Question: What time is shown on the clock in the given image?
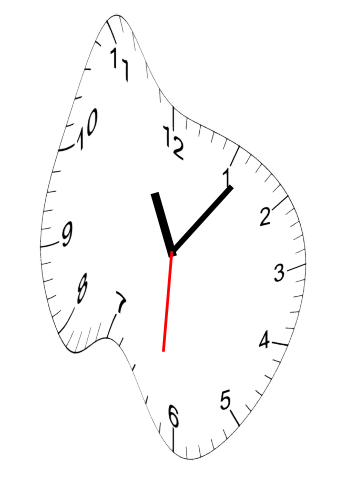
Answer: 11:06:31